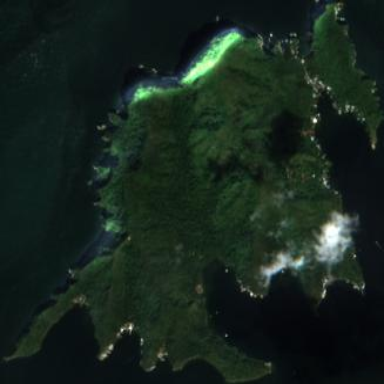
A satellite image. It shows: Island with natural coastline.